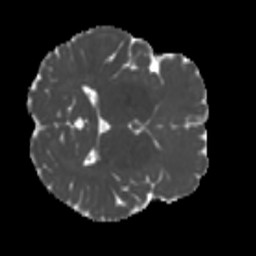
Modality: MD
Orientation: axial
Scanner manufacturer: siemens
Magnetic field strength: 3 T
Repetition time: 4 s
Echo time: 0.0594 s